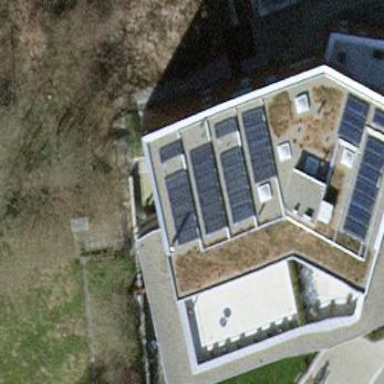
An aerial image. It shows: Solar photovoltaic panel generator.